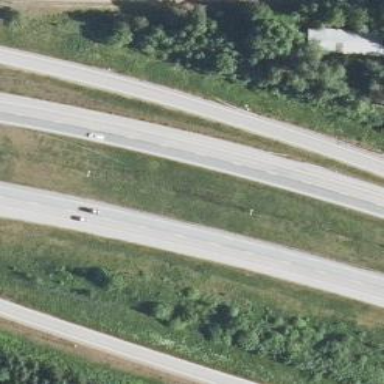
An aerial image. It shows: Asphalt motorway.